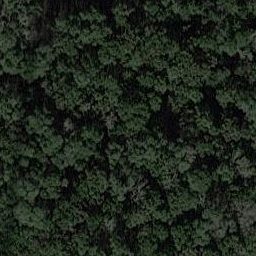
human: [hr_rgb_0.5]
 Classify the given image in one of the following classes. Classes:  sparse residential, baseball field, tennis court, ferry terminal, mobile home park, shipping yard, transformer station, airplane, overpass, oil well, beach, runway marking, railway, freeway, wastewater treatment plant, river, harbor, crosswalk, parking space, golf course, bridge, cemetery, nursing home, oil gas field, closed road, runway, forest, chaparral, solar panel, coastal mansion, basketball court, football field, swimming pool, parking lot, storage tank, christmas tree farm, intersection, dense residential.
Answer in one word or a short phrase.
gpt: forest